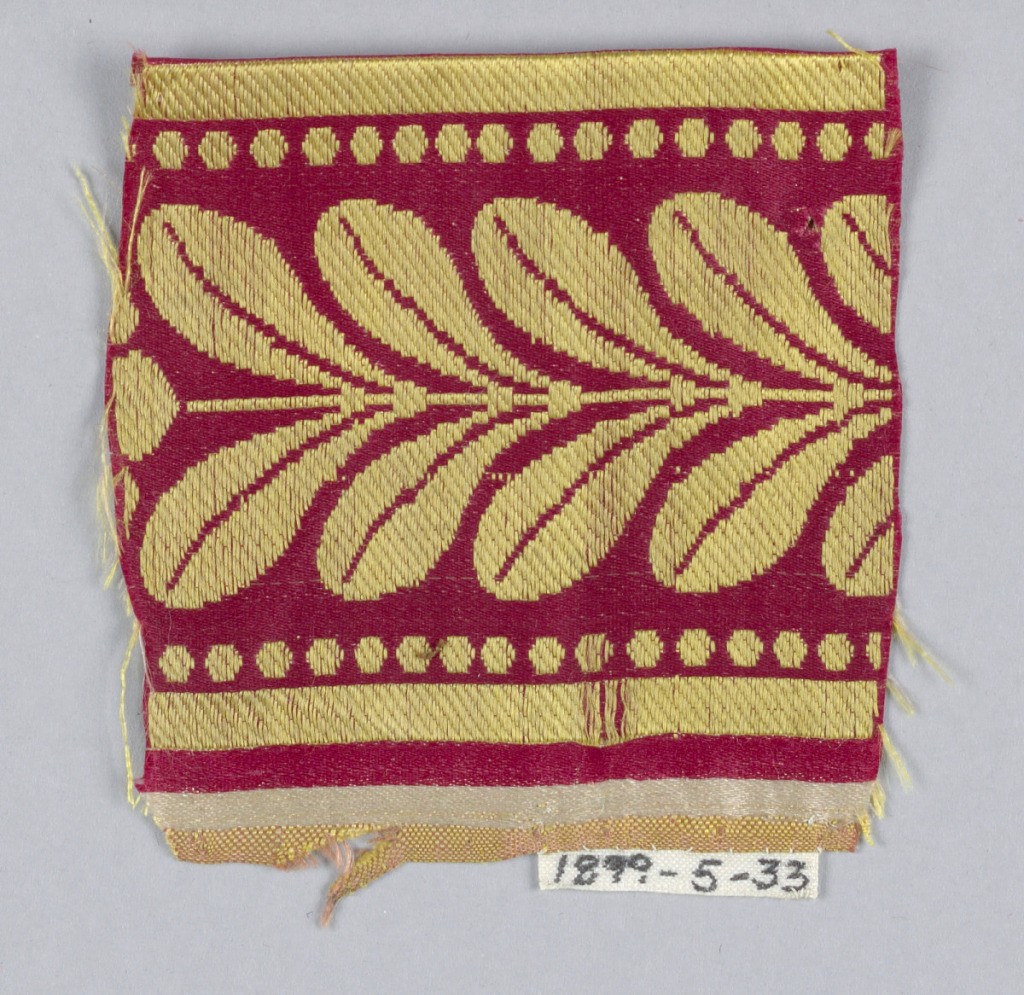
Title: Trimming fragment
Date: ca. 1839
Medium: silk Technique: woven
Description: Trimming fragment has a central symmetrical leafy stem bordered on both sides by a line of dots and a solid border. In yellow on a red ground.